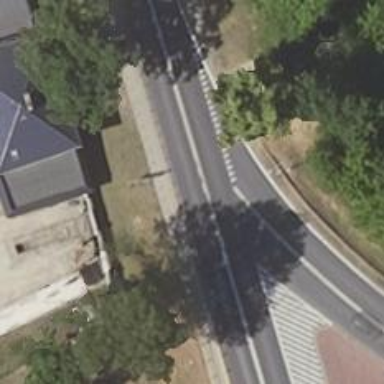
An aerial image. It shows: Road with "give way" sign.